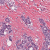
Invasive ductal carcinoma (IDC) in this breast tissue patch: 1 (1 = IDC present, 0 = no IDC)